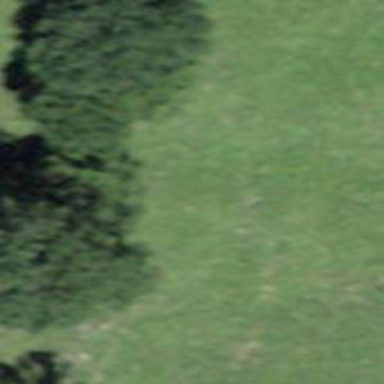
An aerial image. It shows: Forest area.